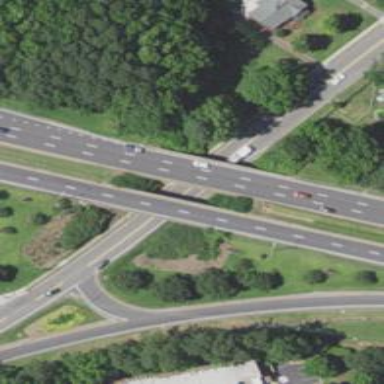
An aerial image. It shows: Primary highway expressway that includes bridge.